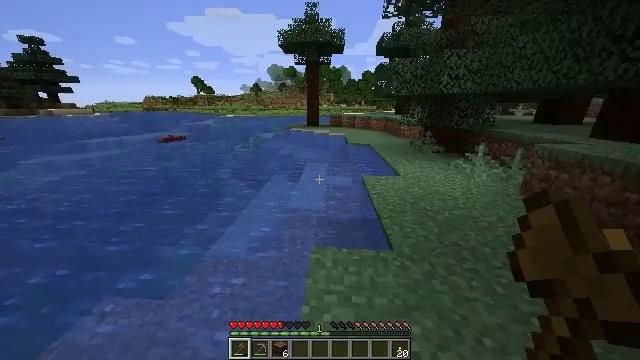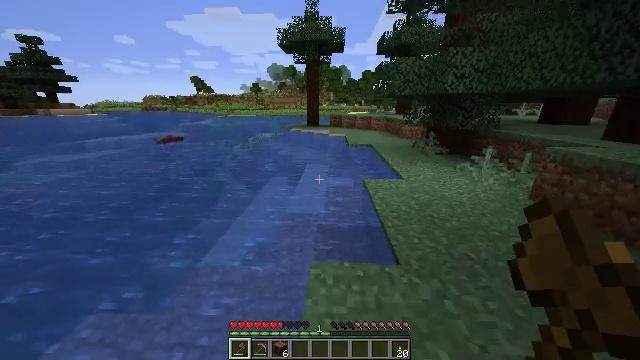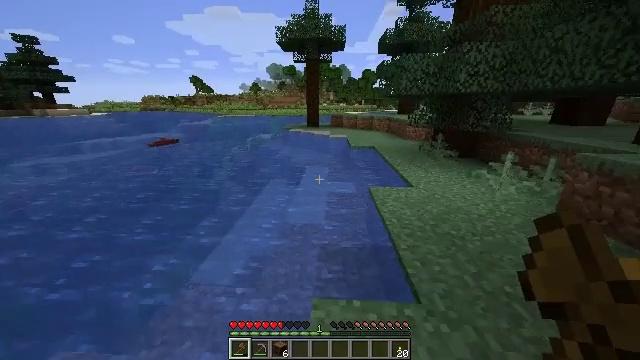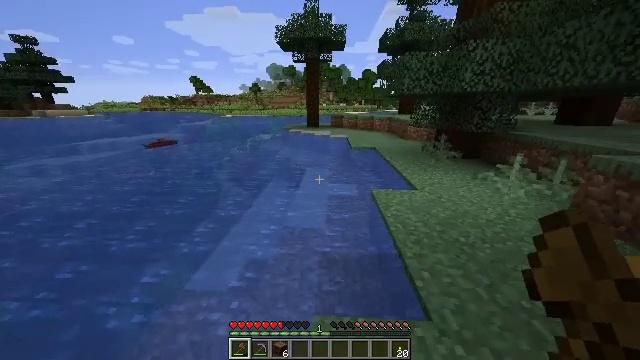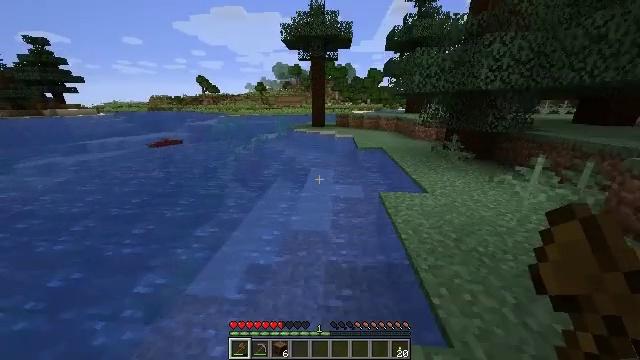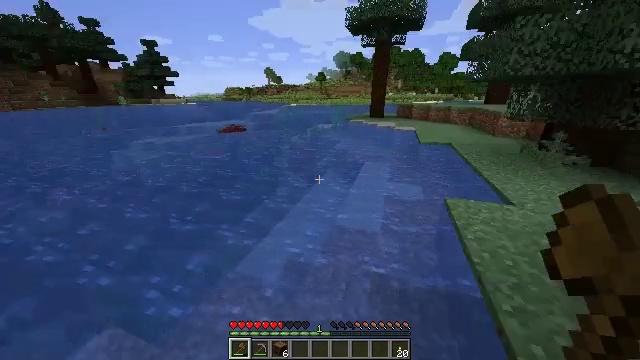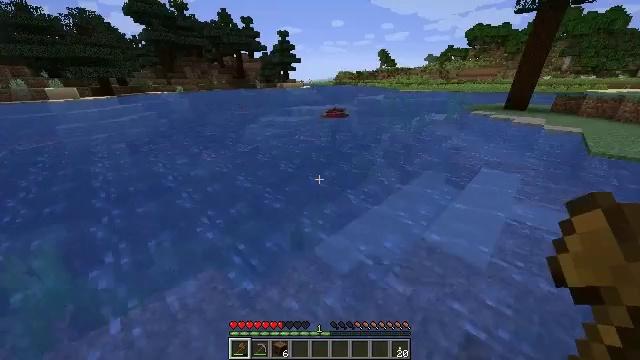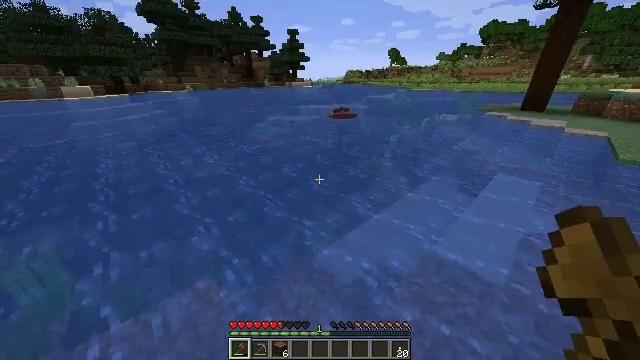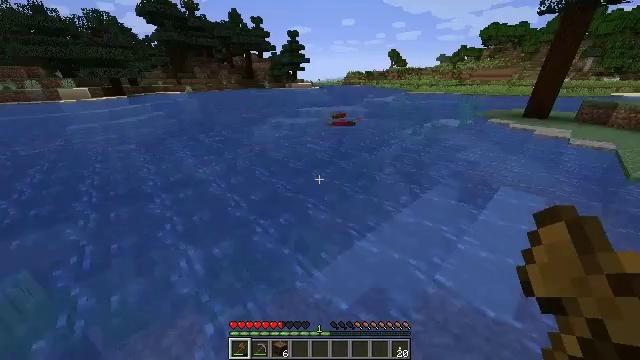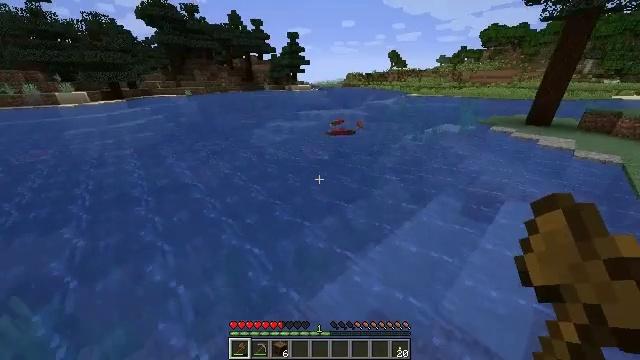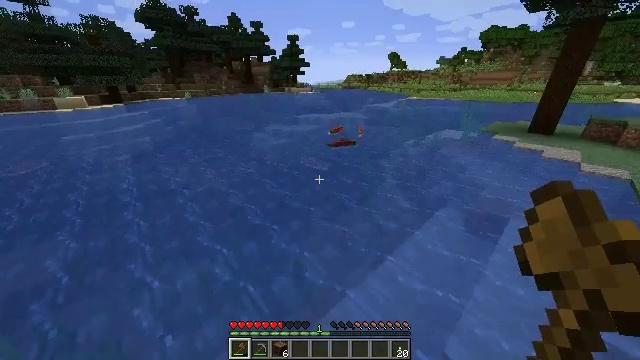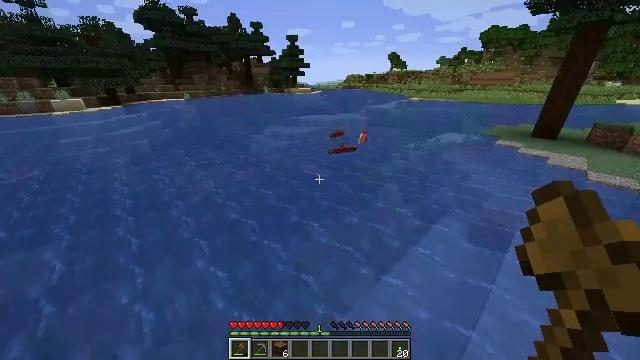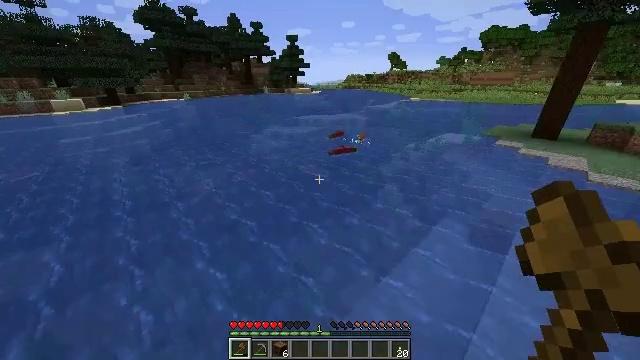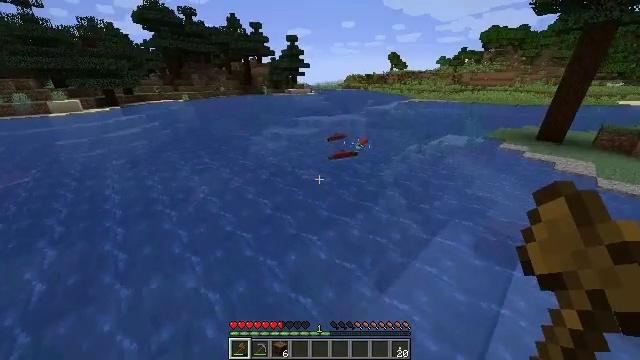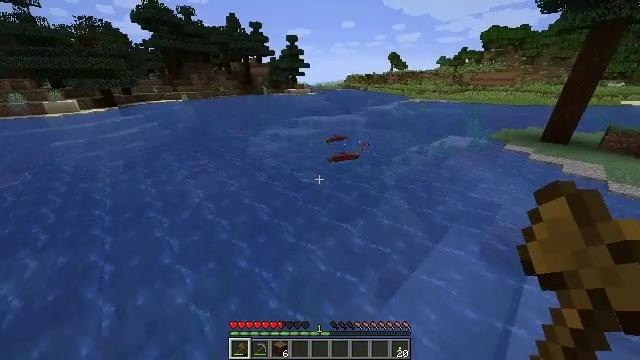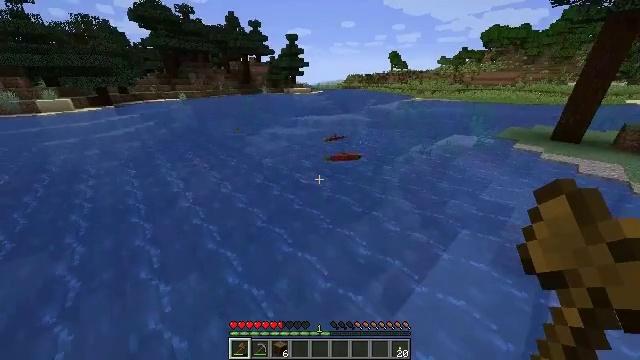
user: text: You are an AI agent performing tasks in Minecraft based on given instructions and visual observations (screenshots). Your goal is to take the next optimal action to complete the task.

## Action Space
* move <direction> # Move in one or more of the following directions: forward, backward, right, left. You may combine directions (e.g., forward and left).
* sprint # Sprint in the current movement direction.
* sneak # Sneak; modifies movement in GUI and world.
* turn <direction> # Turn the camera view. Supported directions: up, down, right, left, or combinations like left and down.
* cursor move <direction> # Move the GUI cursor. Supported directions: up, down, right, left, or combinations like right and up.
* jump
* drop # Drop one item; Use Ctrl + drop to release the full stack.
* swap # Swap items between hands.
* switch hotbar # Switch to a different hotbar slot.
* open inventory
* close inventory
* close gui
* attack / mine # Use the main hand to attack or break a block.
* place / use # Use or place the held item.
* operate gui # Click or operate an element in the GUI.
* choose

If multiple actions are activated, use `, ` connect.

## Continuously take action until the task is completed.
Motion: motion action
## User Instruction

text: Kill the salmon.
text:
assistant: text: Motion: move forward, sprint
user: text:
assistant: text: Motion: move forward, sprint
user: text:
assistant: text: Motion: move forward, sprint
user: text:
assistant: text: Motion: move forward, sprint, turn left
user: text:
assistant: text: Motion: move forward, sprint, turn left and down
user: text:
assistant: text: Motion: move forward, sprint, turn left and down
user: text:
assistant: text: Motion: move forward, sprint, turn left
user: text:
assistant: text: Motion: move forward, sprint, jump
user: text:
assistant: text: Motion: move forward, sprint, jump
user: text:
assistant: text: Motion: move forward, sprint, jump
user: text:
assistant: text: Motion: move forward, sprint, jump
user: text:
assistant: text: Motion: move forward, sprint, jump
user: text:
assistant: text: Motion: move forward, sprint, jump
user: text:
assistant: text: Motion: move forward, sprint, jump
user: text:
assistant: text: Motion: move forward, sprint, jump
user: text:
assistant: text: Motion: move forward, sprint, jump
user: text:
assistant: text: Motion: move forward, sprint, jump
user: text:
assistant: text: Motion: move forward, sprint, jump
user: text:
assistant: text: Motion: move forward, sprint
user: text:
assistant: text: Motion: move forward, sprint
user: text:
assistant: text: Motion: move forward, sprint
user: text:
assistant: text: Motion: move forward, sprint
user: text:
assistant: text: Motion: move forward, sprint
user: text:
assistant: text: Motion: move forward, sprint
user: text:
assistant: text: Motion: move forward, sprint
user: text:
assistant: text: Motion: move forward, sprint
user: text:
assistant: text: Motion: move forward, sprint, jump
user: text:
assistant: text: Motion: move forward, sprint, turn up, jump
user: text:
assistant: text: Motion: move forward, sprint, turn up, jump
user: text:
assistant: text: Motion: move forward, sprint, turn up, jump